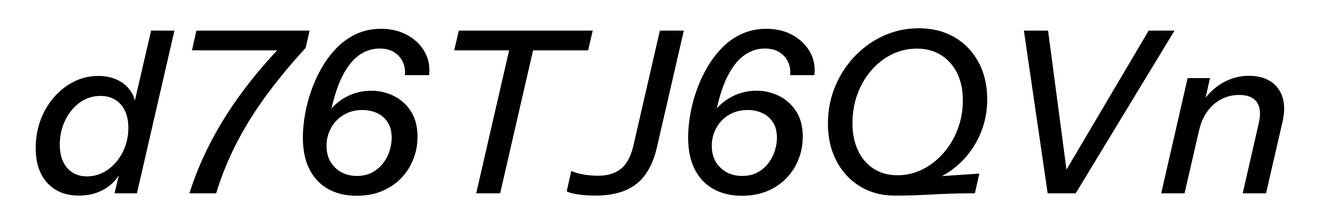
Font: InstrumentSans-Italic_Medium_Italic